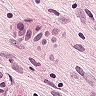
Metastatic tissue present: yes